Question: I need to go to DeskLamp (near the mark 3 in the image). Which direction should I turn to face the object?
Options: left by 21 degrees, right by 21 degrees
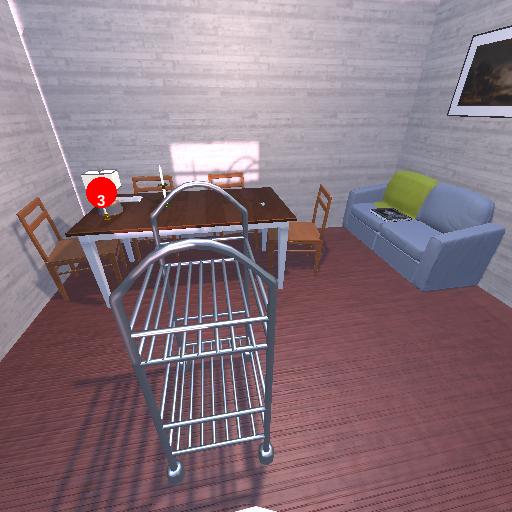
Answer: left by 21 degrees